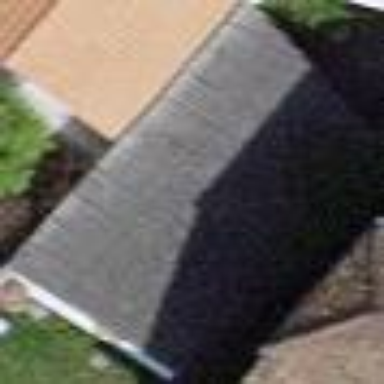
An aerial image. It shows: View of roof of building.